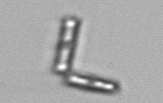
Label: Thalassionema